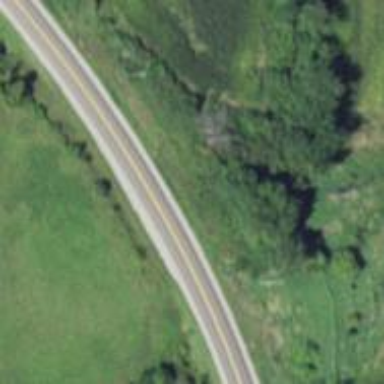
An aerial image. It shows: Primary highway.